Question: I was wondering how it would be possible to draw a solid horizontal line using the Highcharts framework.
The purpose for these lines is that I want to have constraints at a certain value.
1. Technology: ASP.NET MVC3, Highcharts DotNet C# Framework
2. Framework I am using: http://dotnethighcharts.codeplex.com/

This is an example of what I kind of want, except the red and green lines will be control lines. I do not want to red and green lines to have points, but to be a solid line.
'''
Highcharts chart = new Highcharts("chart");
chart.SetXAxis(new XAxis
{
Categories = new[] { "Jan", "Feb", "Mar", "Apr", "May", "Jun", "Jul", "Aug", "Sep", "Oct", "Nov", "Dec" }
});
chart.SetSeries(new[]{
new Series
{
Data = new Data(new object[] { 29.9, 71.5, 106.4, 129.2, 144.0, 176.0, 135.6, 148.5, 216.4, 194.1, 95.6, 54.4 })
},
new Series
{
Data = new Data(new object[] { 250, 250, 250, 250, 250, 250, 250, 250, 250, 250, 250, 250 })
},
new Series
{
Data = new Data(new object[] { 0, 0, 0, 0, 0, 0, 0, 0, 0, 0, 0, 0 })
}
});
'''
Thank you for the help, please let me know if there is any misunderstanding in the question.
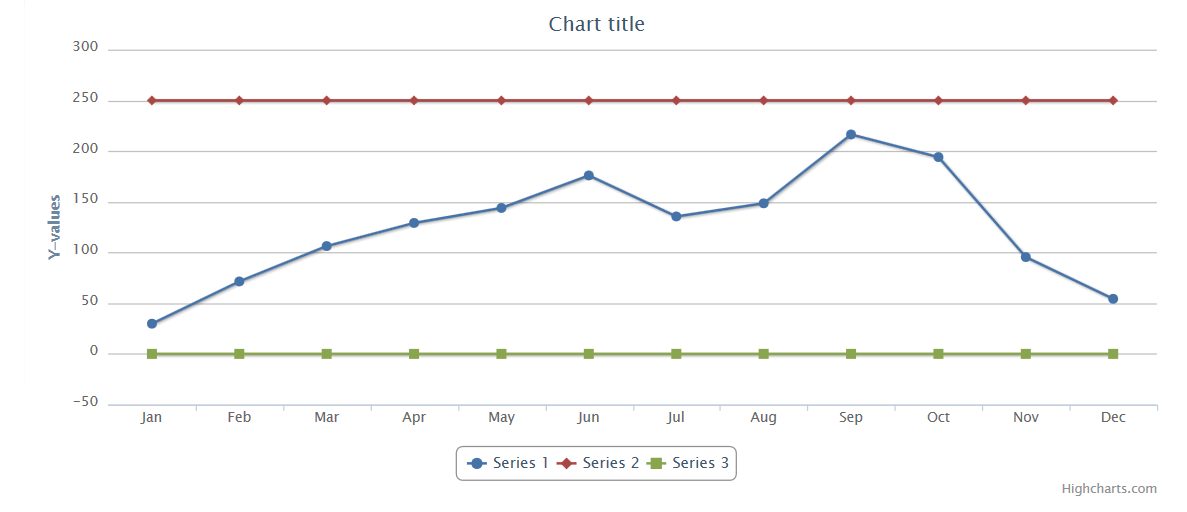
Answer: What you are looking for is called plot-line here is the example for it
<URL>
'''
.SetYAxis(new YAxis
{
Title = new XAxisTitle { Text = "" },
PlotLines = new[]
{
new XAxisPlotLines
{
value : 0,
color : 'green',
dashStyle : 'shortdash',
width : 2,
label : {
text : ''
}
}
new XAxisPlotLines
{
value : 250,
color : 'red',
dashStyle : 'shortdash',
width : 2,
label : {
text : ''
}
}
}
})
'''